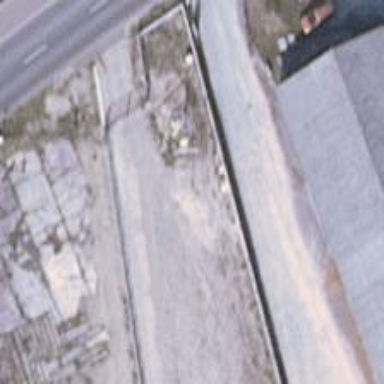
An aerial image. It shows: Emergency access point on the road.